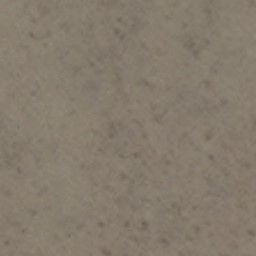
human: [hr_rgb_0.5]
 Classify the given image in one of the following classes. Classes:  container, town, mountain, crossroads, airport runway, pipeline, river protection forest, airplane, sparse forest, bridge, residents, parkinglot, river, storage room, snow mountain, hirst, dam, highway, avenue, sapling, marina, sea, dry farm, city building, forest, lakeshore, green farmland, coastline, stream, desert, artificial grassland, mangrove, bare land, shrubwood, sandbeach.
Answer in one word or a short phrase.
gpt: bare land